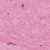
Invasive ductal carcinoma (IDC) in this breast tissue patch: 0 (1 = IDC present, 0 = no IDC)